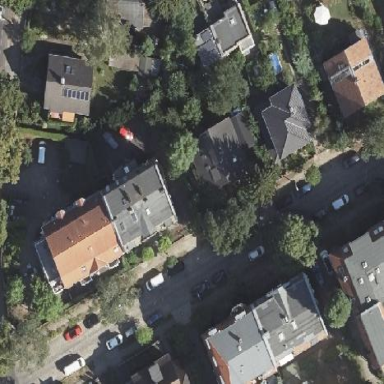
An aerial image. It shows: Apartments building with gambrel roof.